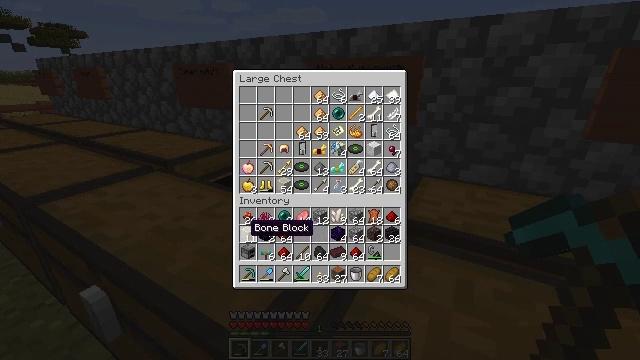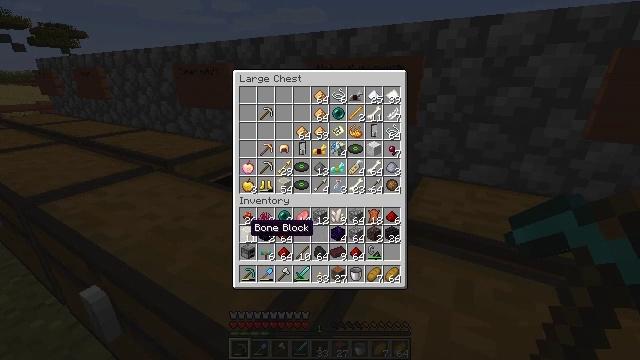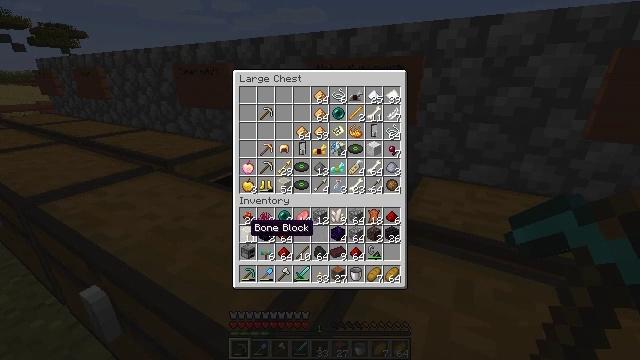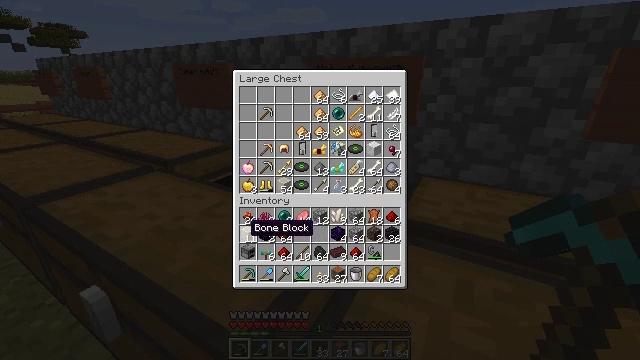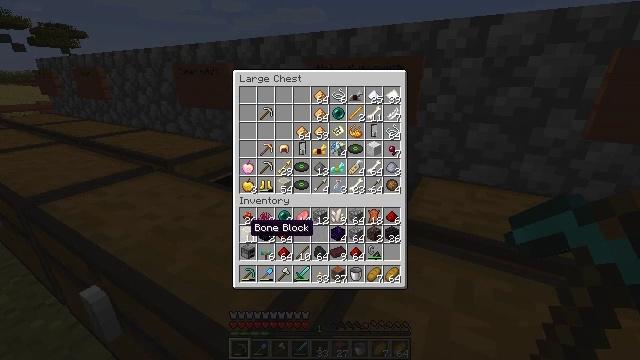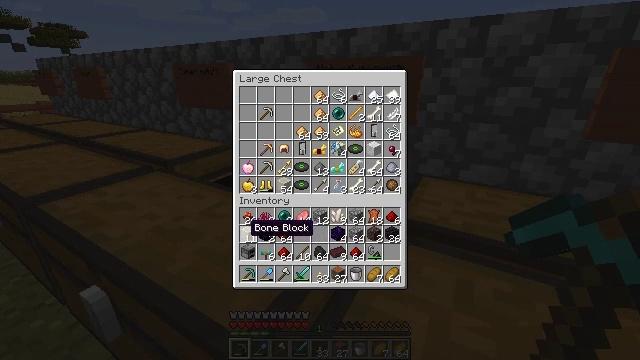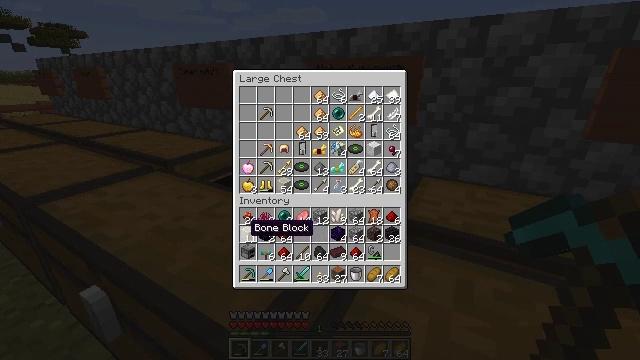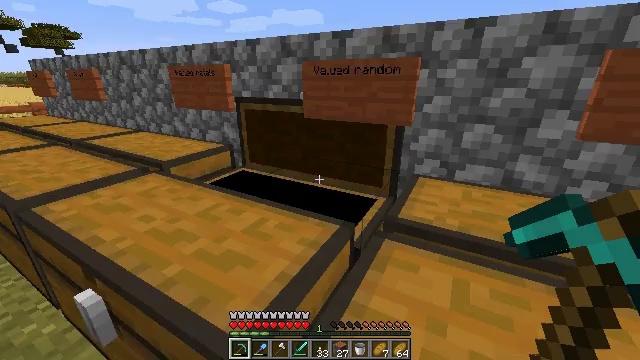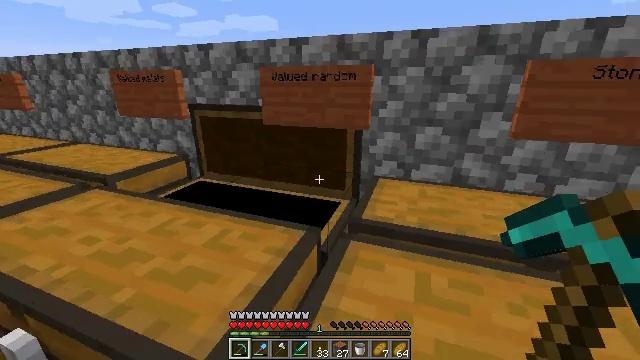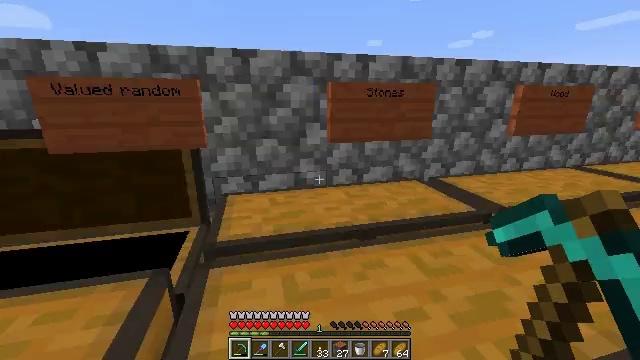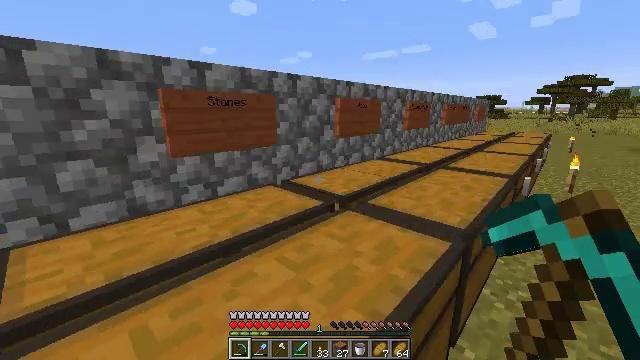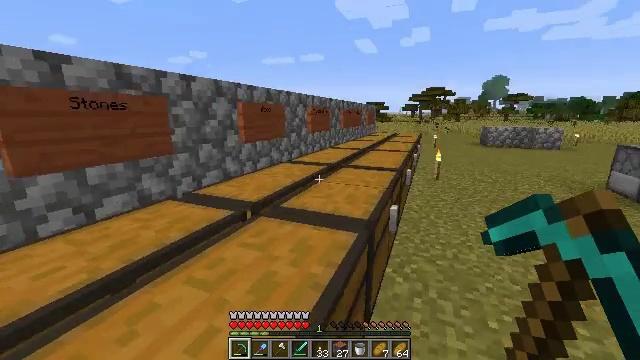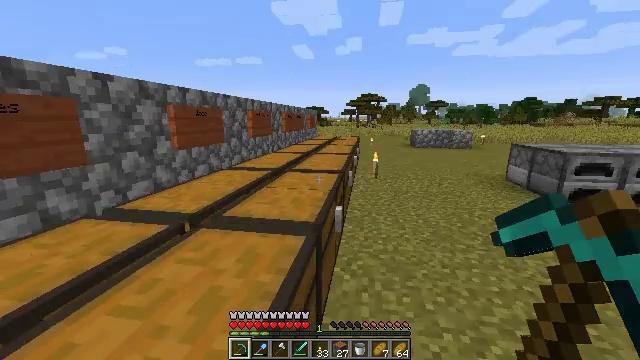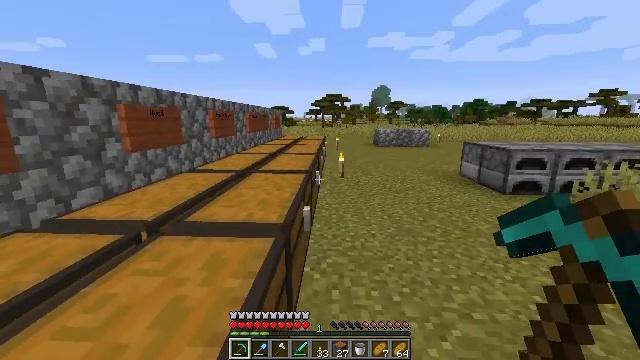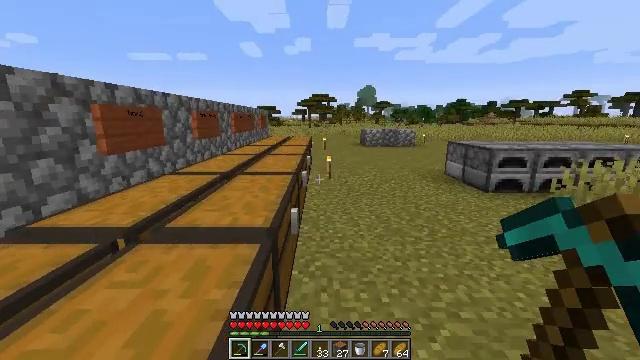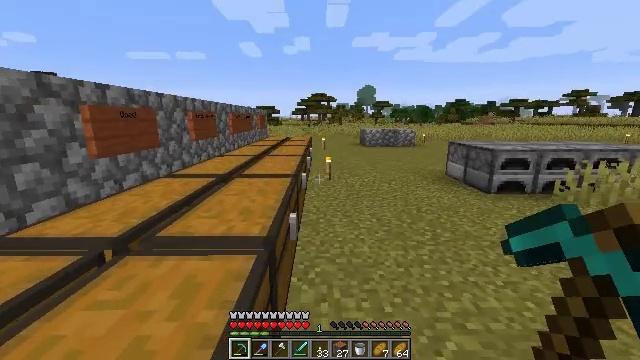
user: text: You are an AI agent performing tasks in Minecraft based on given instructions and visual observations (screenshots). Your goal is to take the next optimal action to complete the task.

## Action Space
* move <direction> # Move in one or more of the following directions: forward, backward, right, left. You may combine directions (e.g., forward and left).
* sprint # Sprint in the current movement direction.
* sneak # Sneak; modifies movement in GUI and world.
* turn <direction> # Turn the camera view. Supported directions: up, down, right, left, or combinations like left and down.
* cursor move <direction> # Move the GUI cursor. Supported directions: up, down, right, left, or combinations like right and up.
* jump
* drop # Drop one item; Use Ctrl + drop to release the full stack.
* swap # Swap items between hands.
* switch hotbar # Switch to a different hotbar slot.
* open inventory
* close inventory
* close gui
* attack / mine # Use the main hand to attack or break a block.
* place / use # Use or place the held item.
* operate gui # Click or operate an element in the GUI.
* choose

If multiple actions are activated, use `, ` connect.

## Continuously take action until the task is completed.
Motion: motion action
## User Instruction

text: Drop a furnace.
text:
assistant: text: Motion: no_op
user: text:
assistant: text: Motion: no_op
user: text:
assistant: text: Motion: no_op
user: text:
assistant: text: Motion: no_op
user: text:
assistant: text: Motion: no_op
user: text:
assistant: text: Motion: no_op
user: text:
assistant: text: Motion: no_op
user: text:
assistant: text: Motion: no_op
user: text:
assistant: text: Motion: turn right and up, close gui
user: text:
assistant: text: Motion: turn right and up
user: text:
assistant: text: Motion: turn right and up
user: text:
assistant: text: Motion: turn right
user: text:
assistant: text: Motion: turn right
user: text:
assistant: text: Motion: turn right
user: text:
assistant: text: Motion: move forward, turn right
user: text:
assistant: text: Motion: move forward
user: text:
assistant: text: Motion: move forward
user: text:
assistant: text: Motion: move forward, turn left
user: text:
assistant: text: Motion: move forward, turn left
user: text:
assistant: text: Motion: move forward, turn left and down
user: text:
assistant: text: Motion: turn left
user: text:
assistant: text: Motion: turn left
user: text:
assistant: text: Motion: turn left
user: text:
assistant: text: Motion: move forward
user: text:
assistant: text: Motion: move forward
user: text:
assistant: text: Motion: move forward
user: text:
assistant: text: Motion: move forward, turn left and down
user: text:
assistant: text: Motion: move forward, turn left and down
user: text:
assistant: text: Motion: move forward, turn left
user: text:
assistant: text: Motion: turn left